Field crop: maize
Growth stage: 2
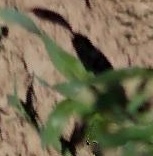
Species: maize